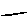
Label: line